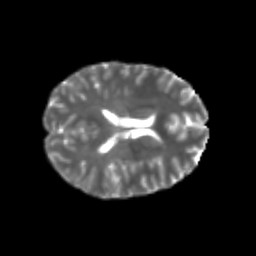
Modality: T2w
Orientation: axial
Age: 23
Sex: female
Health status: healthy
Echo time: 0.074 s